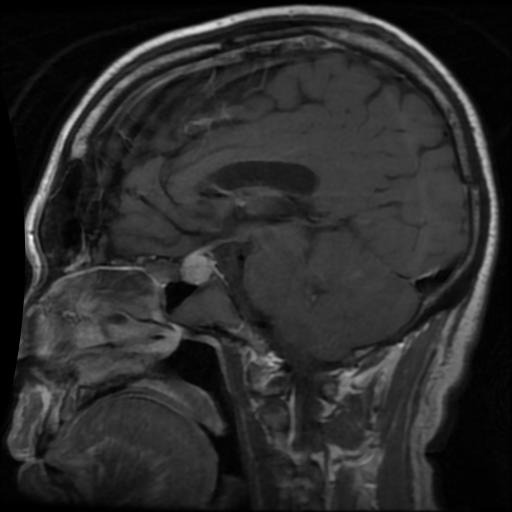
Label: pituitary